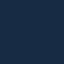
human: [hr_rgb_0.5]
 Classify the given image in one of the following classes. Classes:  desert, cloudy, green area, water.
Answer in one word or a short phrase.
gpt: water